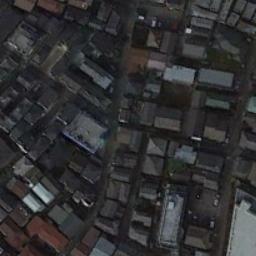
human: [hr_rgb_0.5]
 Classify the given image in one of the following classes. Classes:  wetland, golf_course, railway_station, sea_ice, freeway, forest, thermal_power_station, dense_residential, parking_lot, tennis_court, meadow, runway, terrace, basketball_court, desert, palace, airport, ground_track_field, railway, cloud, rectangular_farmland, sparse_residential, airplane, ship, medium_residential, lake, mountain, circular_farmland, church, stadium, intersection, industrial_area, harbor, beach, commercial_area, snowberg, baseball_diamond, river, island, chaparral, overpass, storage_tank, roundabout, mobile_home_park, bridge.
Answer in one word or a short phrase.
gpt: dense_residential